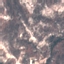
Land use / land cover class: HerbaceousVegetation